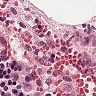
Metastatic tissue present: no